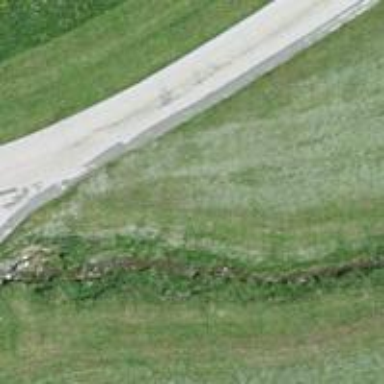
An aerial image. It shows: Unclassified paved road.